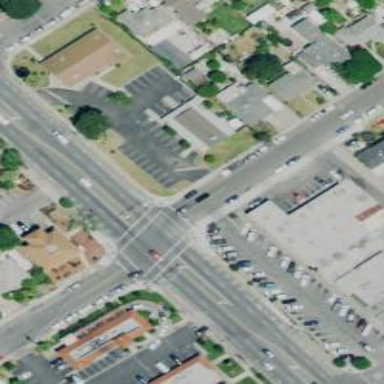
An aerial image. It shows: Solid stop line on the road.